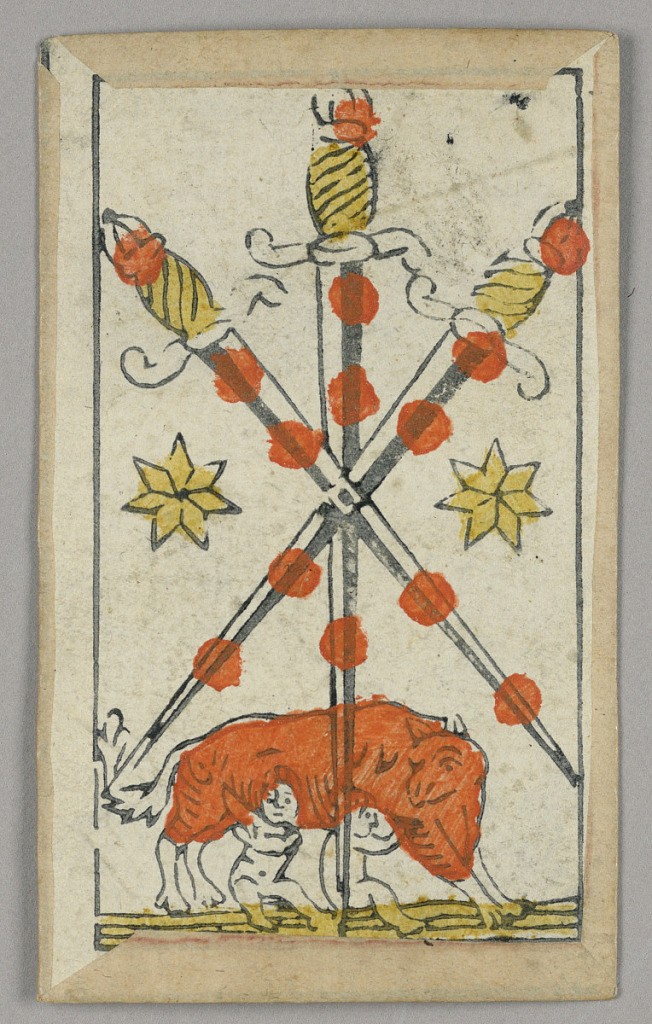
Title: Minchiate (Tarot) Playing Card
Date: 17th century
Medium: Stencil-colored woodblock print
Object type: Playing card
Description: Part of a set of Italian Minchiate playing cards.